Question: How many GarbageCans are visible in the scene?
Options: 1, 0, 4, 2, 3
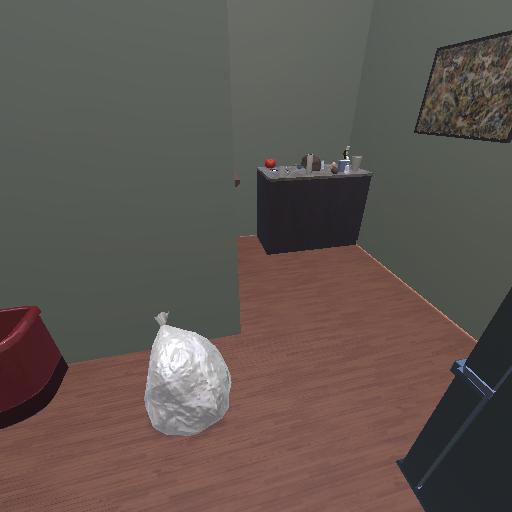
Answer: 1